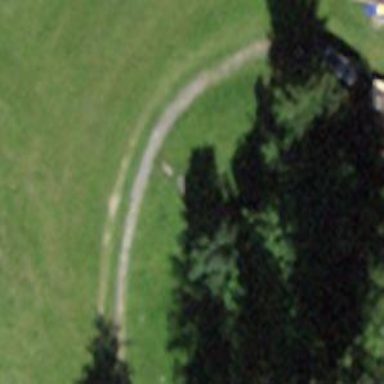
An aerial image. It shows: Track road with grade4 tracktype.